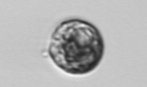
Label: Dinophyceae